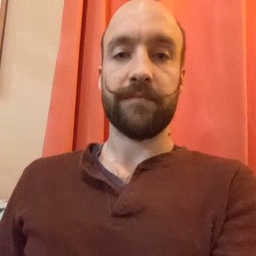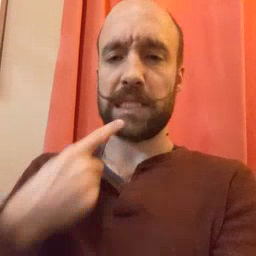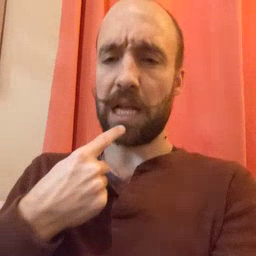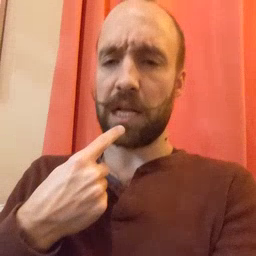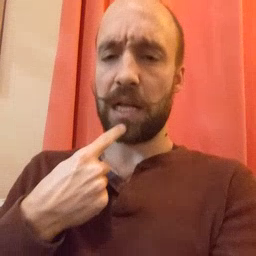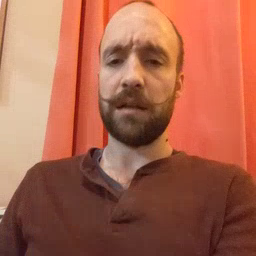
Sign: say